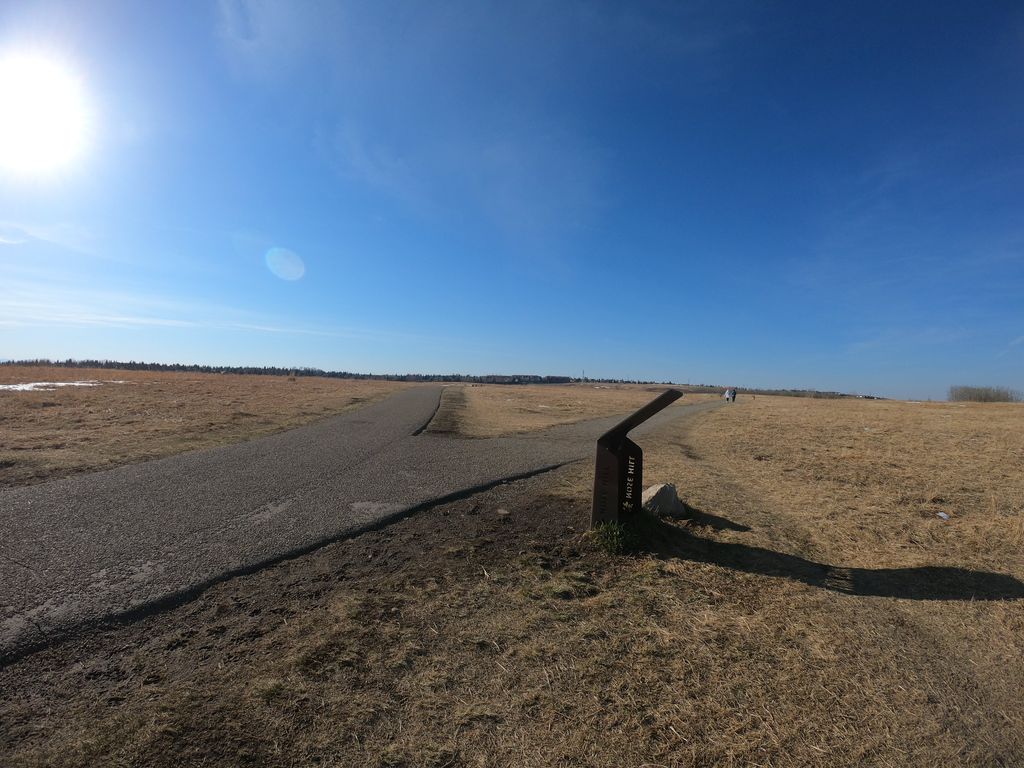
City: calgary